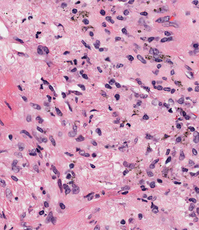
Tumor epithelial tissue: no
Tumor-associated stroma tissue: yes
Normal tissue: no